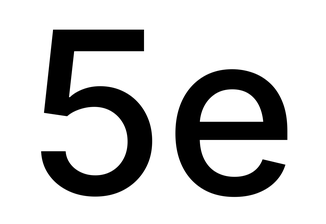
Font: Inter_Medium